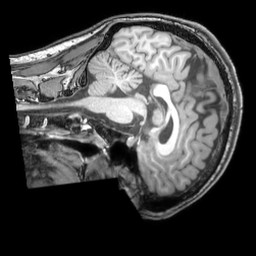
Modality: T1w
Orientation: sagittal
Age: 23
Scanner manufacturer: philips
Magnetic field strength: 3 T
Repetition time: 0.007 s
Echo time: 0.003501 s